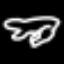
Label: frog